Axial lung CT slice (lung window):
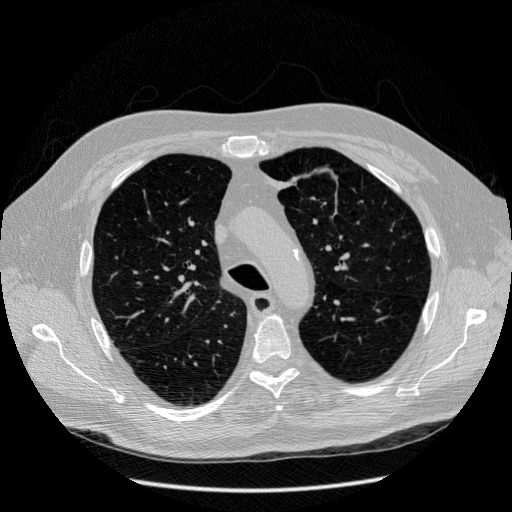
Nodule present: no